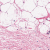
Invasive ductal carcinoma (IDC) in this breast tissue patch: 0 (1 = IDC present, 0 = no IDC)